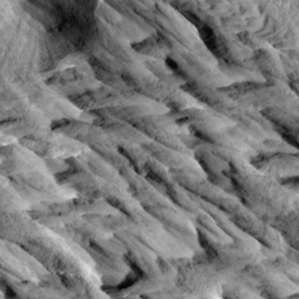
Label: non_frost